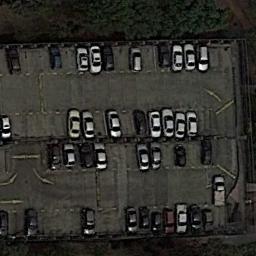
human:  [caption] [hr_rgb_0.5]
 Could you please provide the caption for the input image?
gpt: Many cars of different styles are on the parking lot .

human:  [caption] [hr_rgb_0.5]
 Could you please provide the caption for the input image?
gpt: The parking lot has some yellow signs and two rows of coconut trees .

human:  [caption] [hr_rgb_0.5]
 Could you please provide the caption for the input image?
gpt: The parking lot has some neatly arranged cars .

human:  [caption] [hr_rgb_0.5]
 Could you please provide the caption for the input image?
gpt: The parking lot is next to some trees .

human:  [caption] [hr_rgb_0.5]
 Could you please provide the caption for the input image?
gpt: There are some cars on the parking lot .